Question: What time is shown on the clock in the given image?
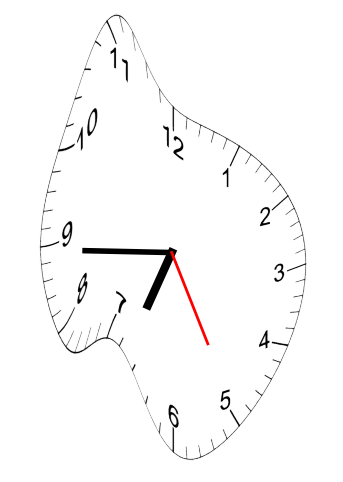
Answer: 06:44:25